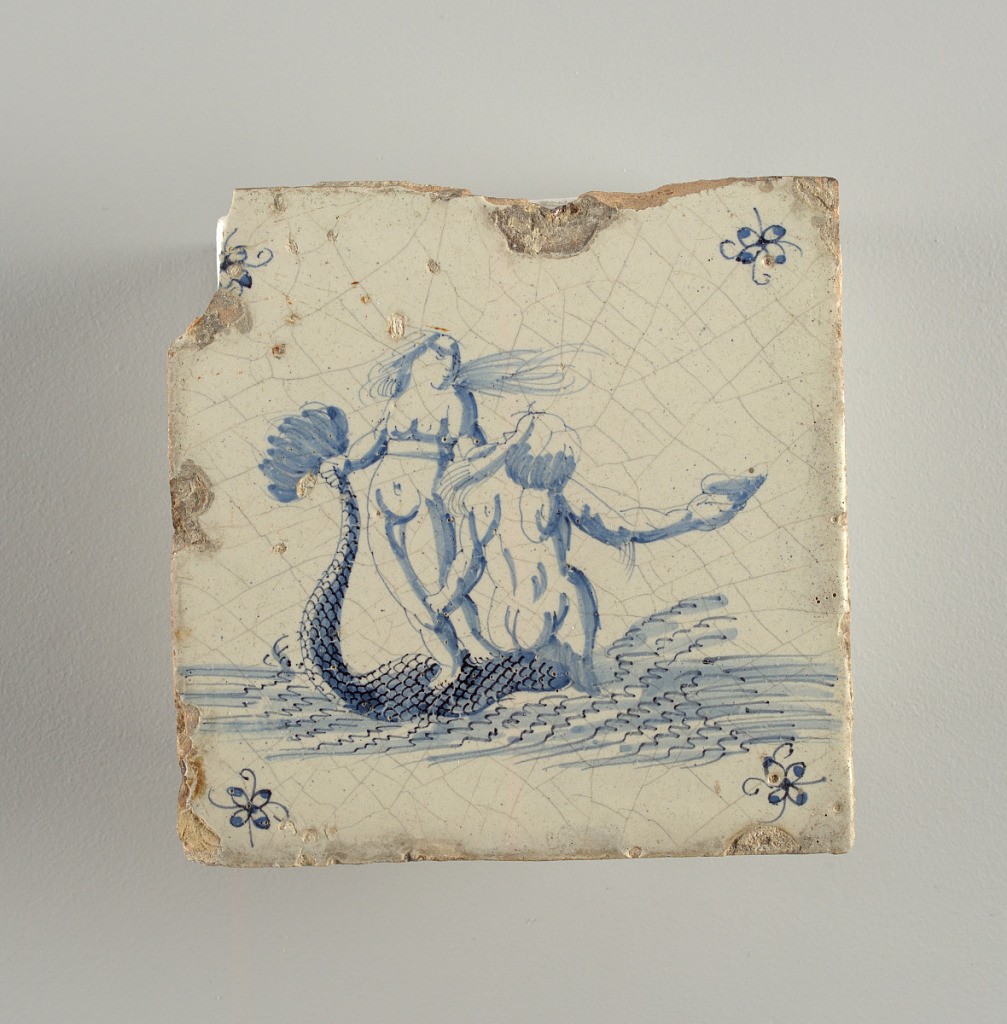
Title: Tile
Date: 1701–25
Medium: Earthenware
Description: Bluish-white field. In centre, woman and triton confronted, on water extending across width of tile. In corners, floral motif.